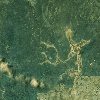
Label: land